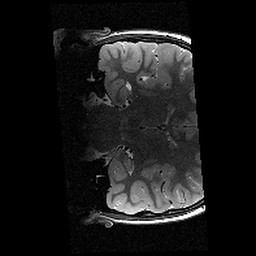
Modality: T2w
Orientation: coronal
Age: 13
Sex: male
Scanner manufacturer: siemens
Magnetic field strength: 3 T
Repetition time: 8.46 s
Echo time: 0.067 s